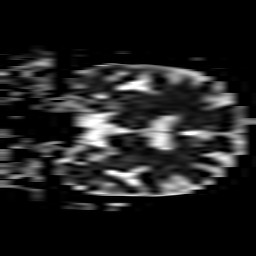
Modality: ADC
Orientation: coronal
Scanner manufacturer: philips
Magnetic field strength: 3 T
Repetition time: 3.747 s
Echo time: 0.05989 s